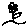
Label: flower